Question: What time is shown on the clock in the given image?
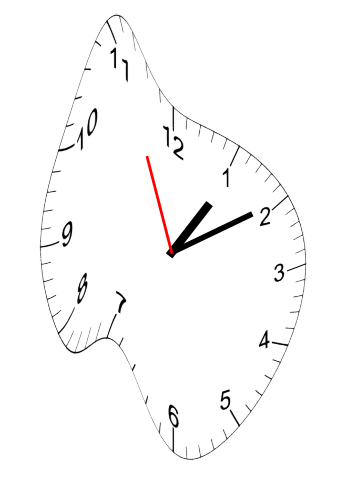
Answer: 01:09:56